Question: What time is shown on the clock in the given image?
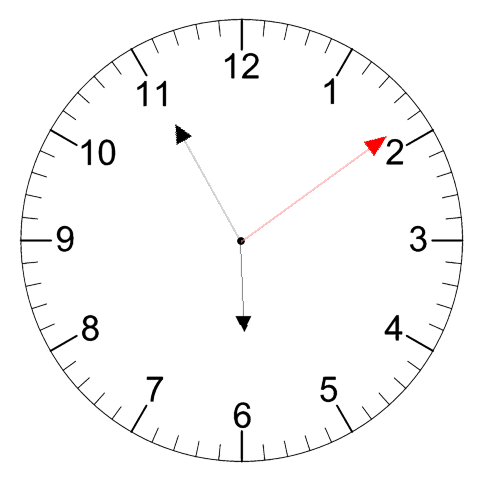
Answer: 05:55:09